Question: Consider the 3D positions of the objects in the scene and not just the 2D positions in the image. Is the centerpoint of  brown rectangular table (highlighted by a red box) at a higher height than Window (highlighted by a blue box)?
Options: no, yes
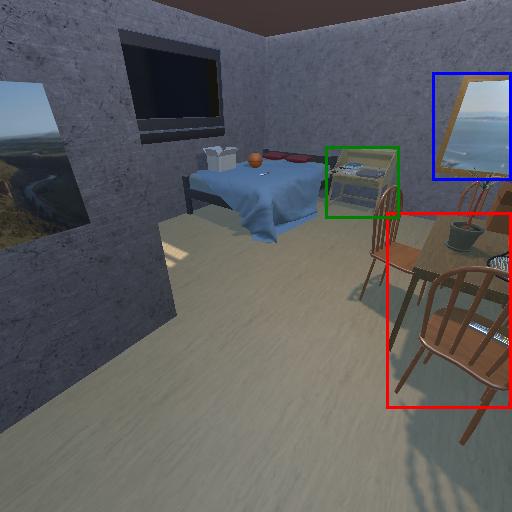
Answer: no